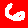
Digit: 6